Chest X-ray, AP view. Patient: 55 years old, sex F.
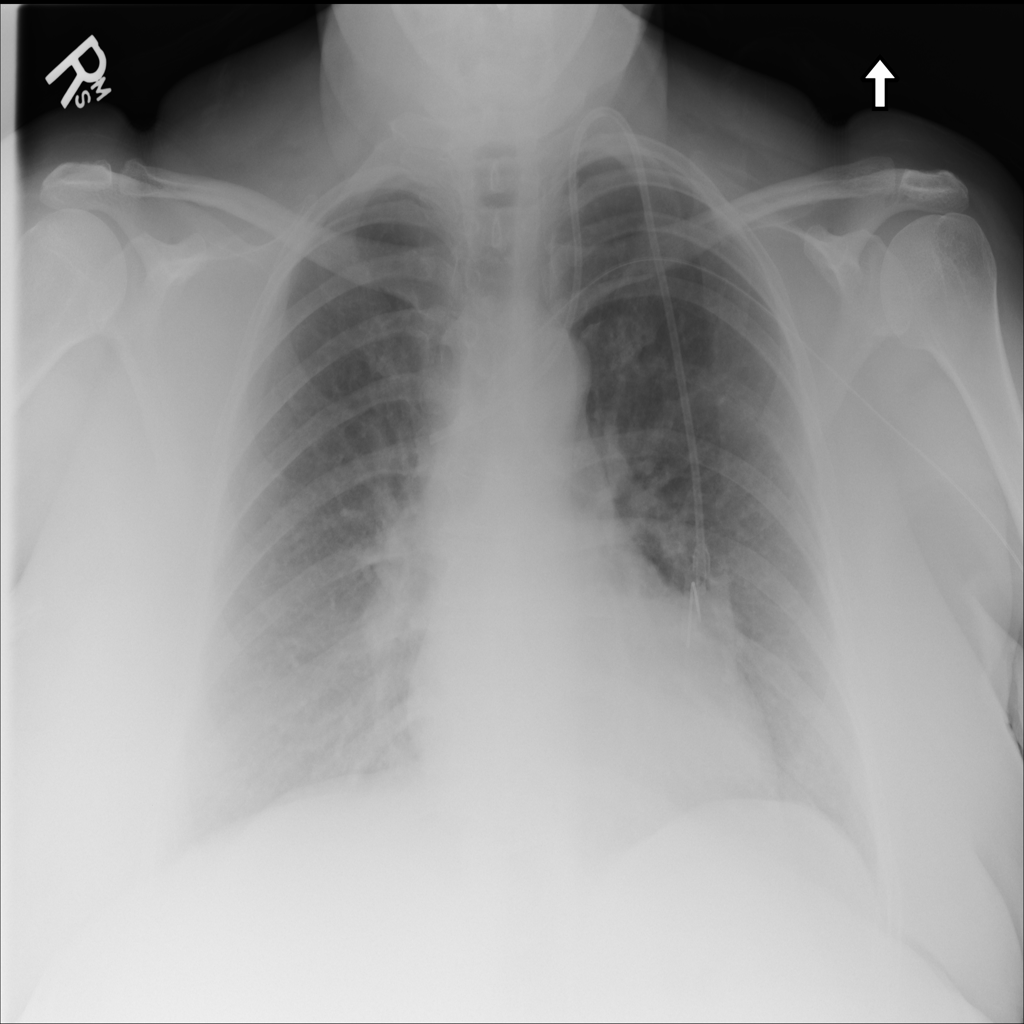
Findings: No Finding